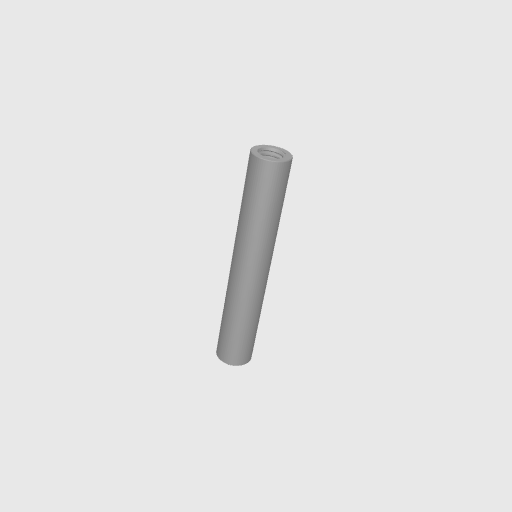
Part: Standoff6OD36